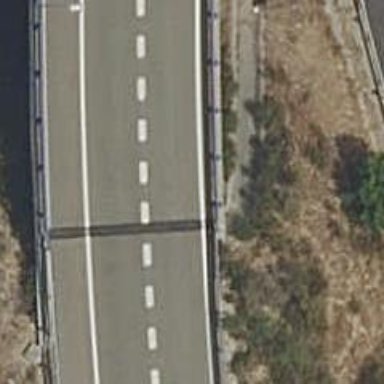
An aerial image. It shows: Asphalt motorway link.